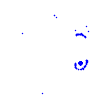
Particle: electron